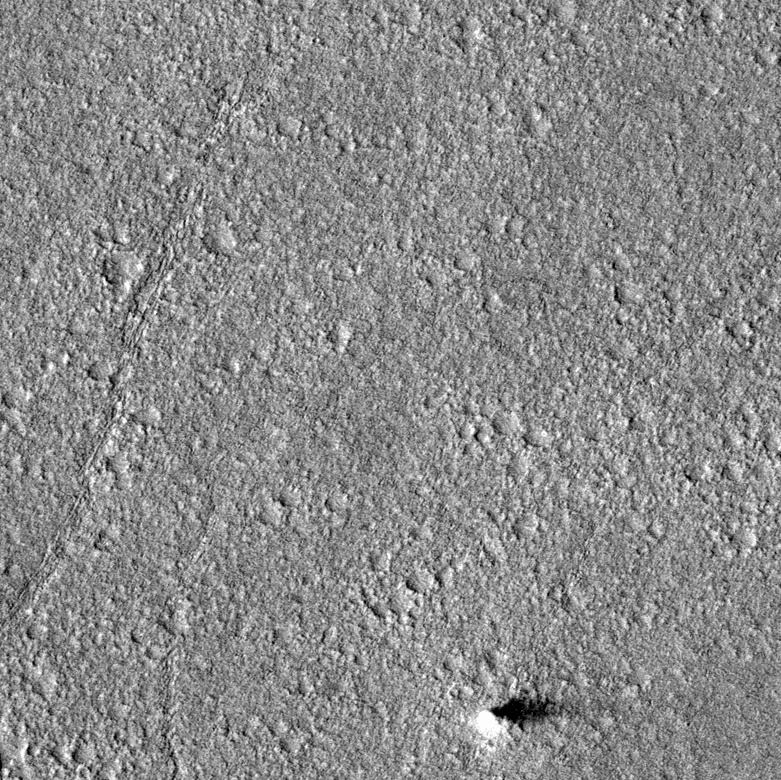
Label: dustdevil